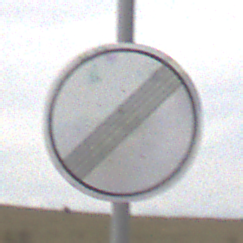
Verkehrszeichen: EndeSaemtlicherBegrenzungen
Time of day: Midday
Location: Outdoor (Nature)
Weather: PartlyCloudy
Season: NotSpecified
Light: Natural